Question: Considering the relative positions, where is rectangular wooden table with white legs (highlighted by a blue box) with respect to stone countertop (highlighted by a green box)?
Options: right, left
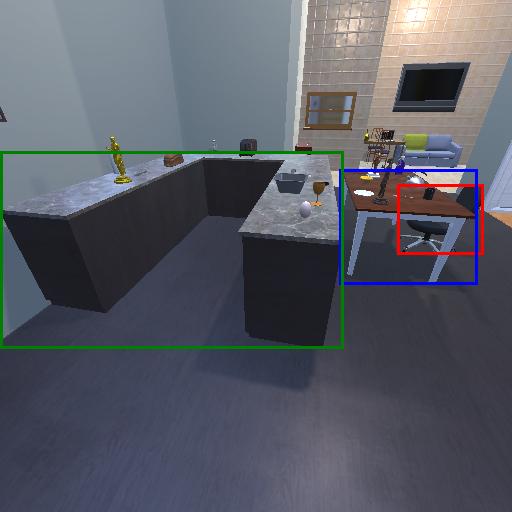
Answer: right